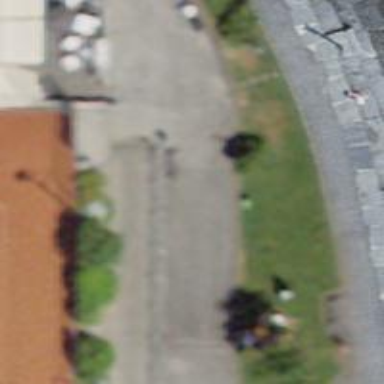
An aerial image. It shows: Brown bench.